Field crop: maize
Growth stage: 1
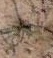
Species: salsola